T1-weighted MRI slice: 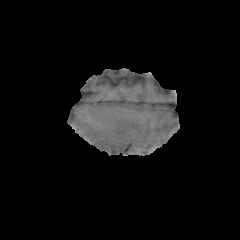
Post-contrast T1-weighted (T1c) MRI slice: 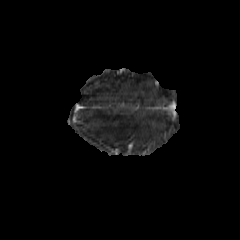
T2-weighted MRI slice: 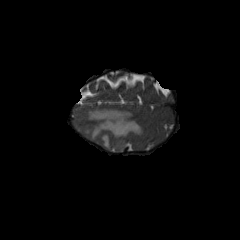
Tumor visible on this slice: yes